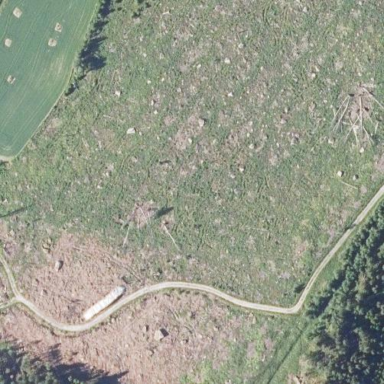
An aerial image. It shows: Clearcut logging area with scrub vegetation surrounding it.